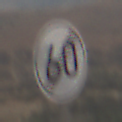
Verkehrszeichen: EndeGeschwindigkeit60
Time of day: MorningAfternoon
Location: Outdoor (Nature)
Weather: Overcast
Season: NotSpecified
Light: Natural